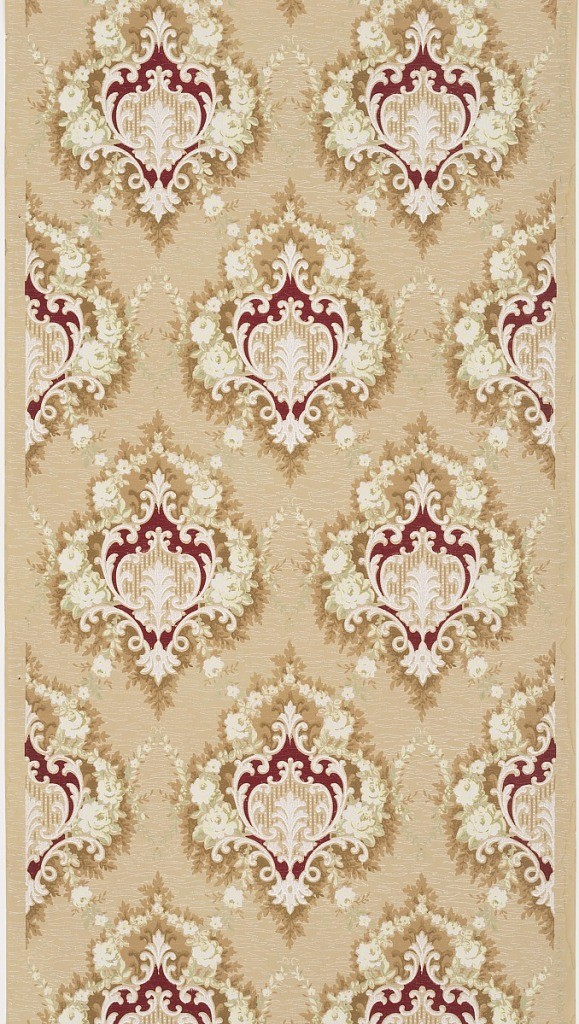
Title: Sidewall
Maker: Carey Bros. W.P. Mfg. Co., Philadelphia, Pennsylvania, founded 1882
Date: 1905–1915
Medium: Machine-printed paper, liquid mica
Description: Repeating design of floral medallions, each connected to another by a floral swag. Printed in deep red and white on a tan ground.